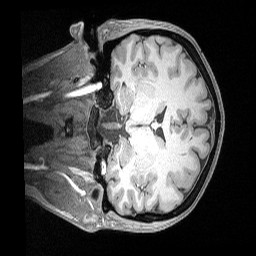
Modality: T1w
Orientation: coronal
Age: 27
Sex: female
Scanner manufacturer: siemens
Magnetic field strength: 3 T
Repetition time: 2.53 s
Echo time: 0.00164 s